Question: I have just added cocoapods to my project, but cannot get my build script working again. I use this command to make the build:
'''
xcodebuild -workspace MyProject.xcworkspace -scheme MyScheme SYMROOT=./build
'''
However, when I perform the build, it fails with the error message 'ld: library not found for -lPods'.
If I build without the SYMROOT set, it works fine. But I would prefer keeping the SYMROOT argument such that I can keep my archiving logic the same way as before.
My conclusion so far is, that because SYMROOT is set, xcodebuild cannot find the Pods library that was built. How can I fix this?
I have investigated the file structure after the build a little:
1. If I do not set SYMROOT, there is a libPods.a file in the folder with the binaries (Library/Developer/Xcode/DerivedData/MyProject-eegsyonkmltdqhggwyqytoqbwath/Build/Products/).
2. If I set the SYMROOT as described above, the libPods.a file is not present in ./build
Hence, it seems that the output of the build of the pod files are not set properly. Is it a problem in xcodebuild then, or is there a way that I can ensure that the pod files are built to this folder?
The following image shows a comparison of the build output in the two directories to make it more clear:

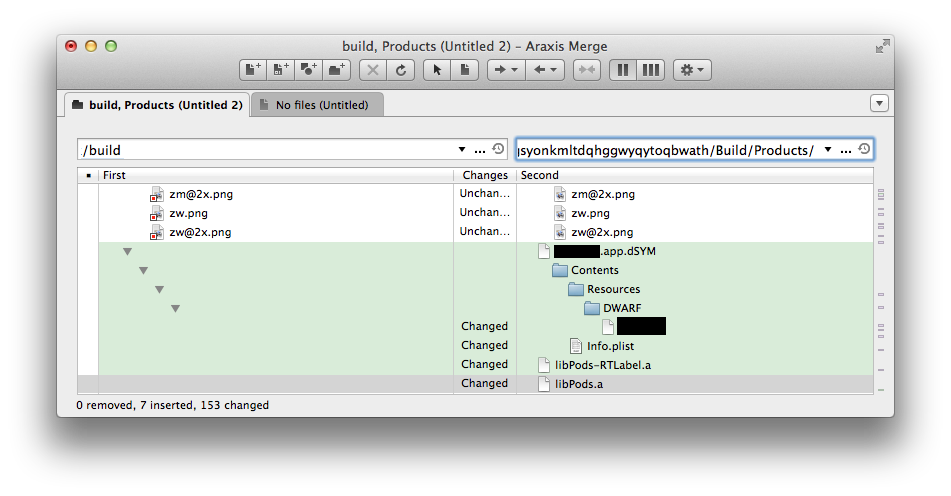
Answer: Instead of using 'xcodebuild -workspace MyProject.xcworkspace -scheme MyScheme SYMROOT=./build'
Try with this line:
'''
xcodebuild -workspace MyProject.xcworkspace -scheme MyScheme SYMROOT=$(PWD)/build
'''
Hope this will help you.
Explanations <URL>.